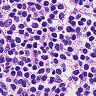
Metastatic tissue present: no